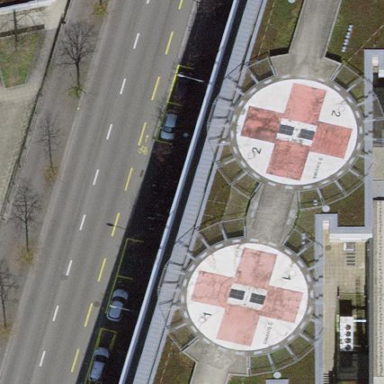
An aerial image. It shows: Image showing helipad at airport.